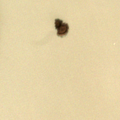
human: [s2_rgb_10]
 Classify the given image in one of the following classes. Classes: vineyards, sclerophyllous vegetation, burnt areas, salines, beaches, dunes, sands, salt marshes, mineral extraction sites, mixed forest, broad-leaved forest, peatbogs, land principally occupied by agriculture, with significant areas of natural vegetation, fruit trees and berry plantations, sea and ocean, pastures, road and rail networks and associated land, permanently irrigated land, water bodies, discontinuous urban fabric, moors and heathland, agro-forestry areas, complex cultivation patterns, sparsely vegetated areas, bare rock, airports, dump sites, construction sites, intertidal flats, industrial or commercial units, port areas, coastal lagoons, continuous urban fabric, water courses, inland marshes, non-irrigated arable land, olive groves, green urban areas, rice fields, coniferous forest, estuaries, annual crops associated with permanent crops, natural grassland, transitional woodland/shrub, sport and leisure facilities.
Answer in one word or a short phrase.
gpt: water bodies